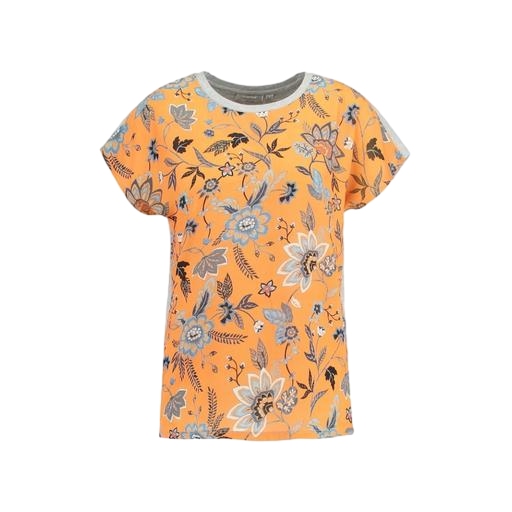
multicolor floral-print t-shirt only macy, floral mix t-shirt, yellow floral short-sleeve crewneck tee, white background